Question: In my data frame (called survey) there is one variable called "answer"
'''
answer
1
2
1
2
'''
I want to convert these dummy variables to
'''
answer
NO
YES
NO
YES
'''
what command should I apply to survey$answer data?
Actually what I want to do is to visualize the data with lattice
'''
barchart(as.factor(with(survey, survey$answer)))
'''
The above command did result in a barchart, but I need to change the labels to "Yes" and "No" instead of "2" and "1". That's why I need to convert the dummy variables.

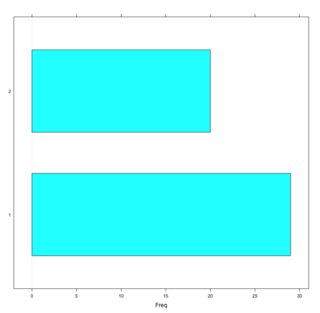
Answer: Use 'factor' function as in:
'''
> answer <- c(1,2,1,2)
> answer <- factor(answer, labels=c("NO", "YES"))
[1] NO YES NO YES
Levels: NO YES
'''